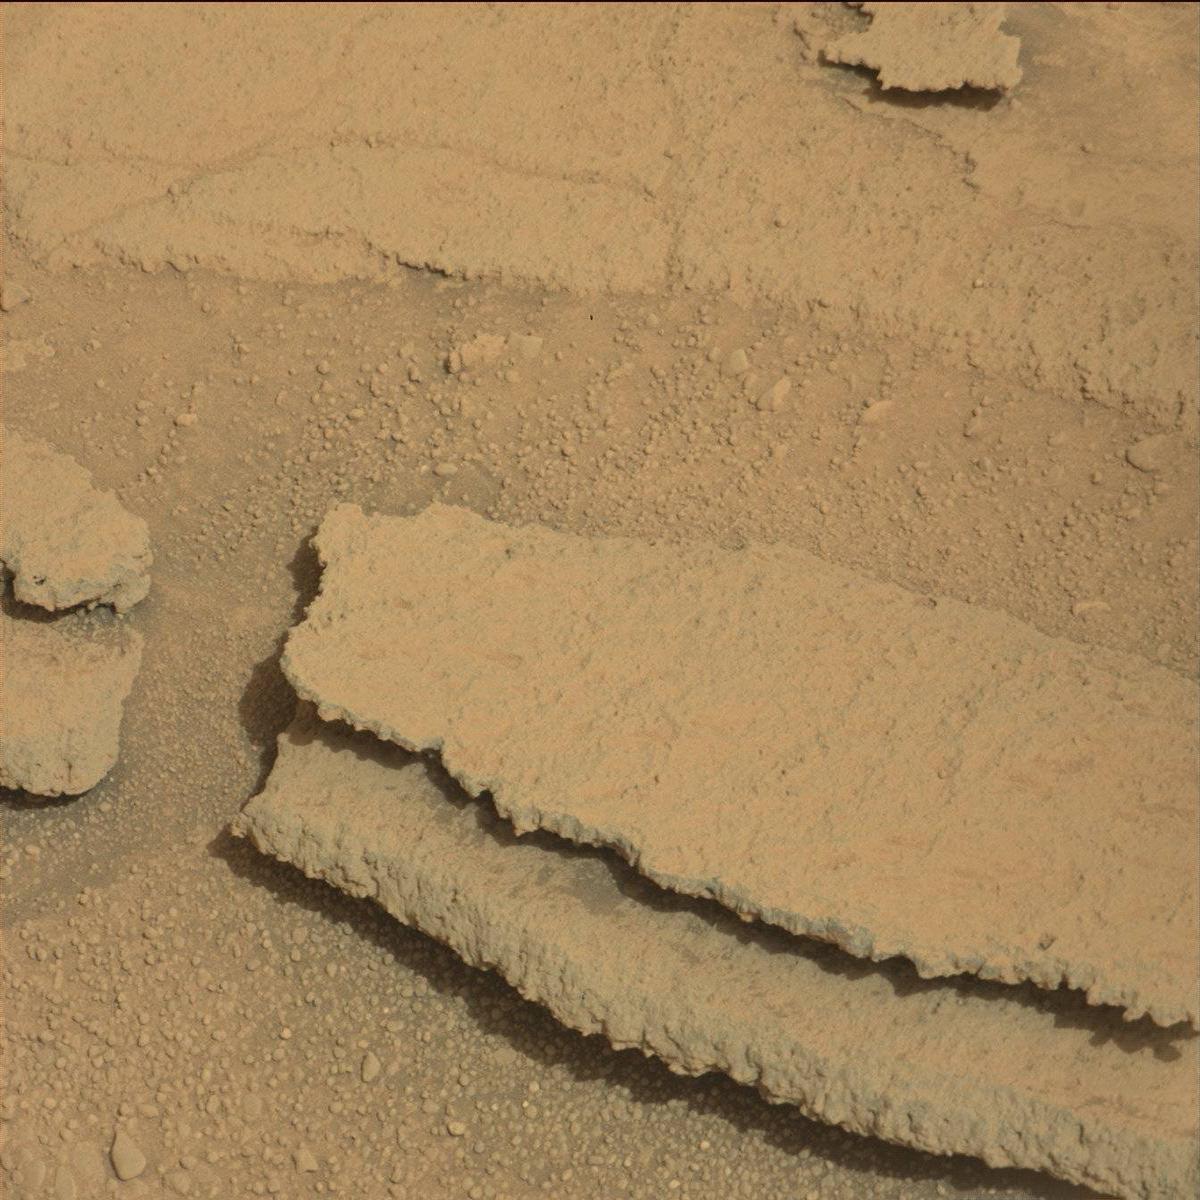
Terrain classes present: Bedrock, Rock, Sand / Soil